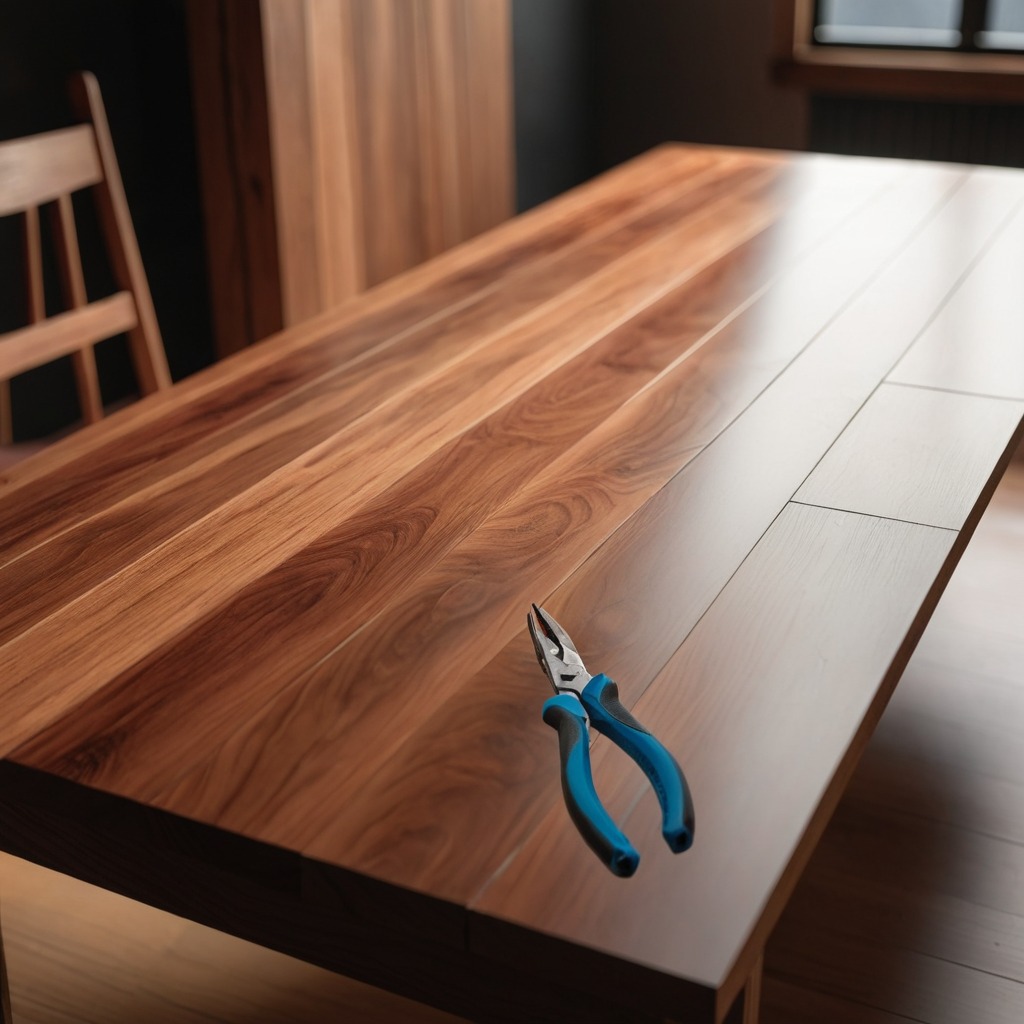
A plier is lying on the wooden table.